Field crop: tomato
Growth stage: 2
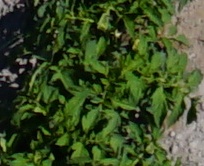
Species: tomato